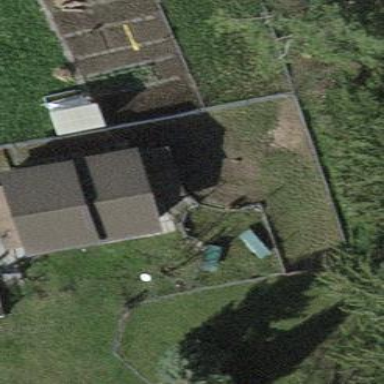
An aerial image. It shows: Shed.